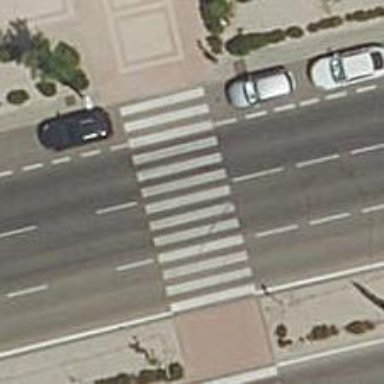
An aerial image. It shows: Road with traffic signals.